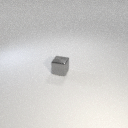
small gray metal cube